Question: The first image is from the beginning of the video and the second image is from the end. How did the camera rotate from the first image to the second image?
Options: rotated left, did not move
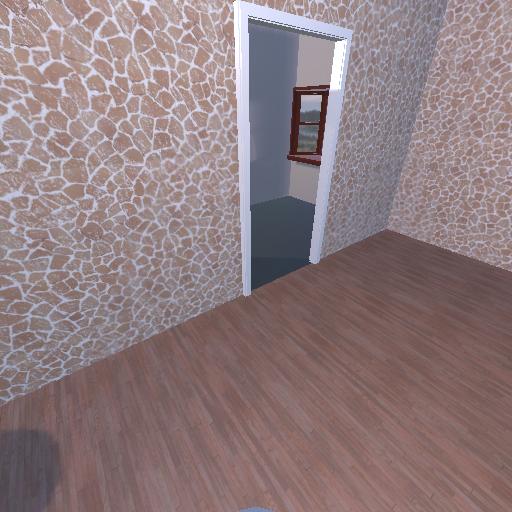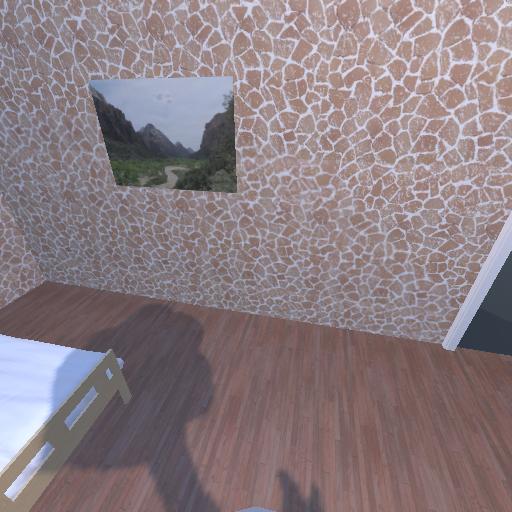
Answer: rotated left